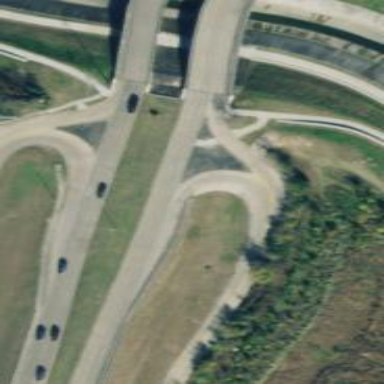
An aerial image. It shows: Secondary link road.